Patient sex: F
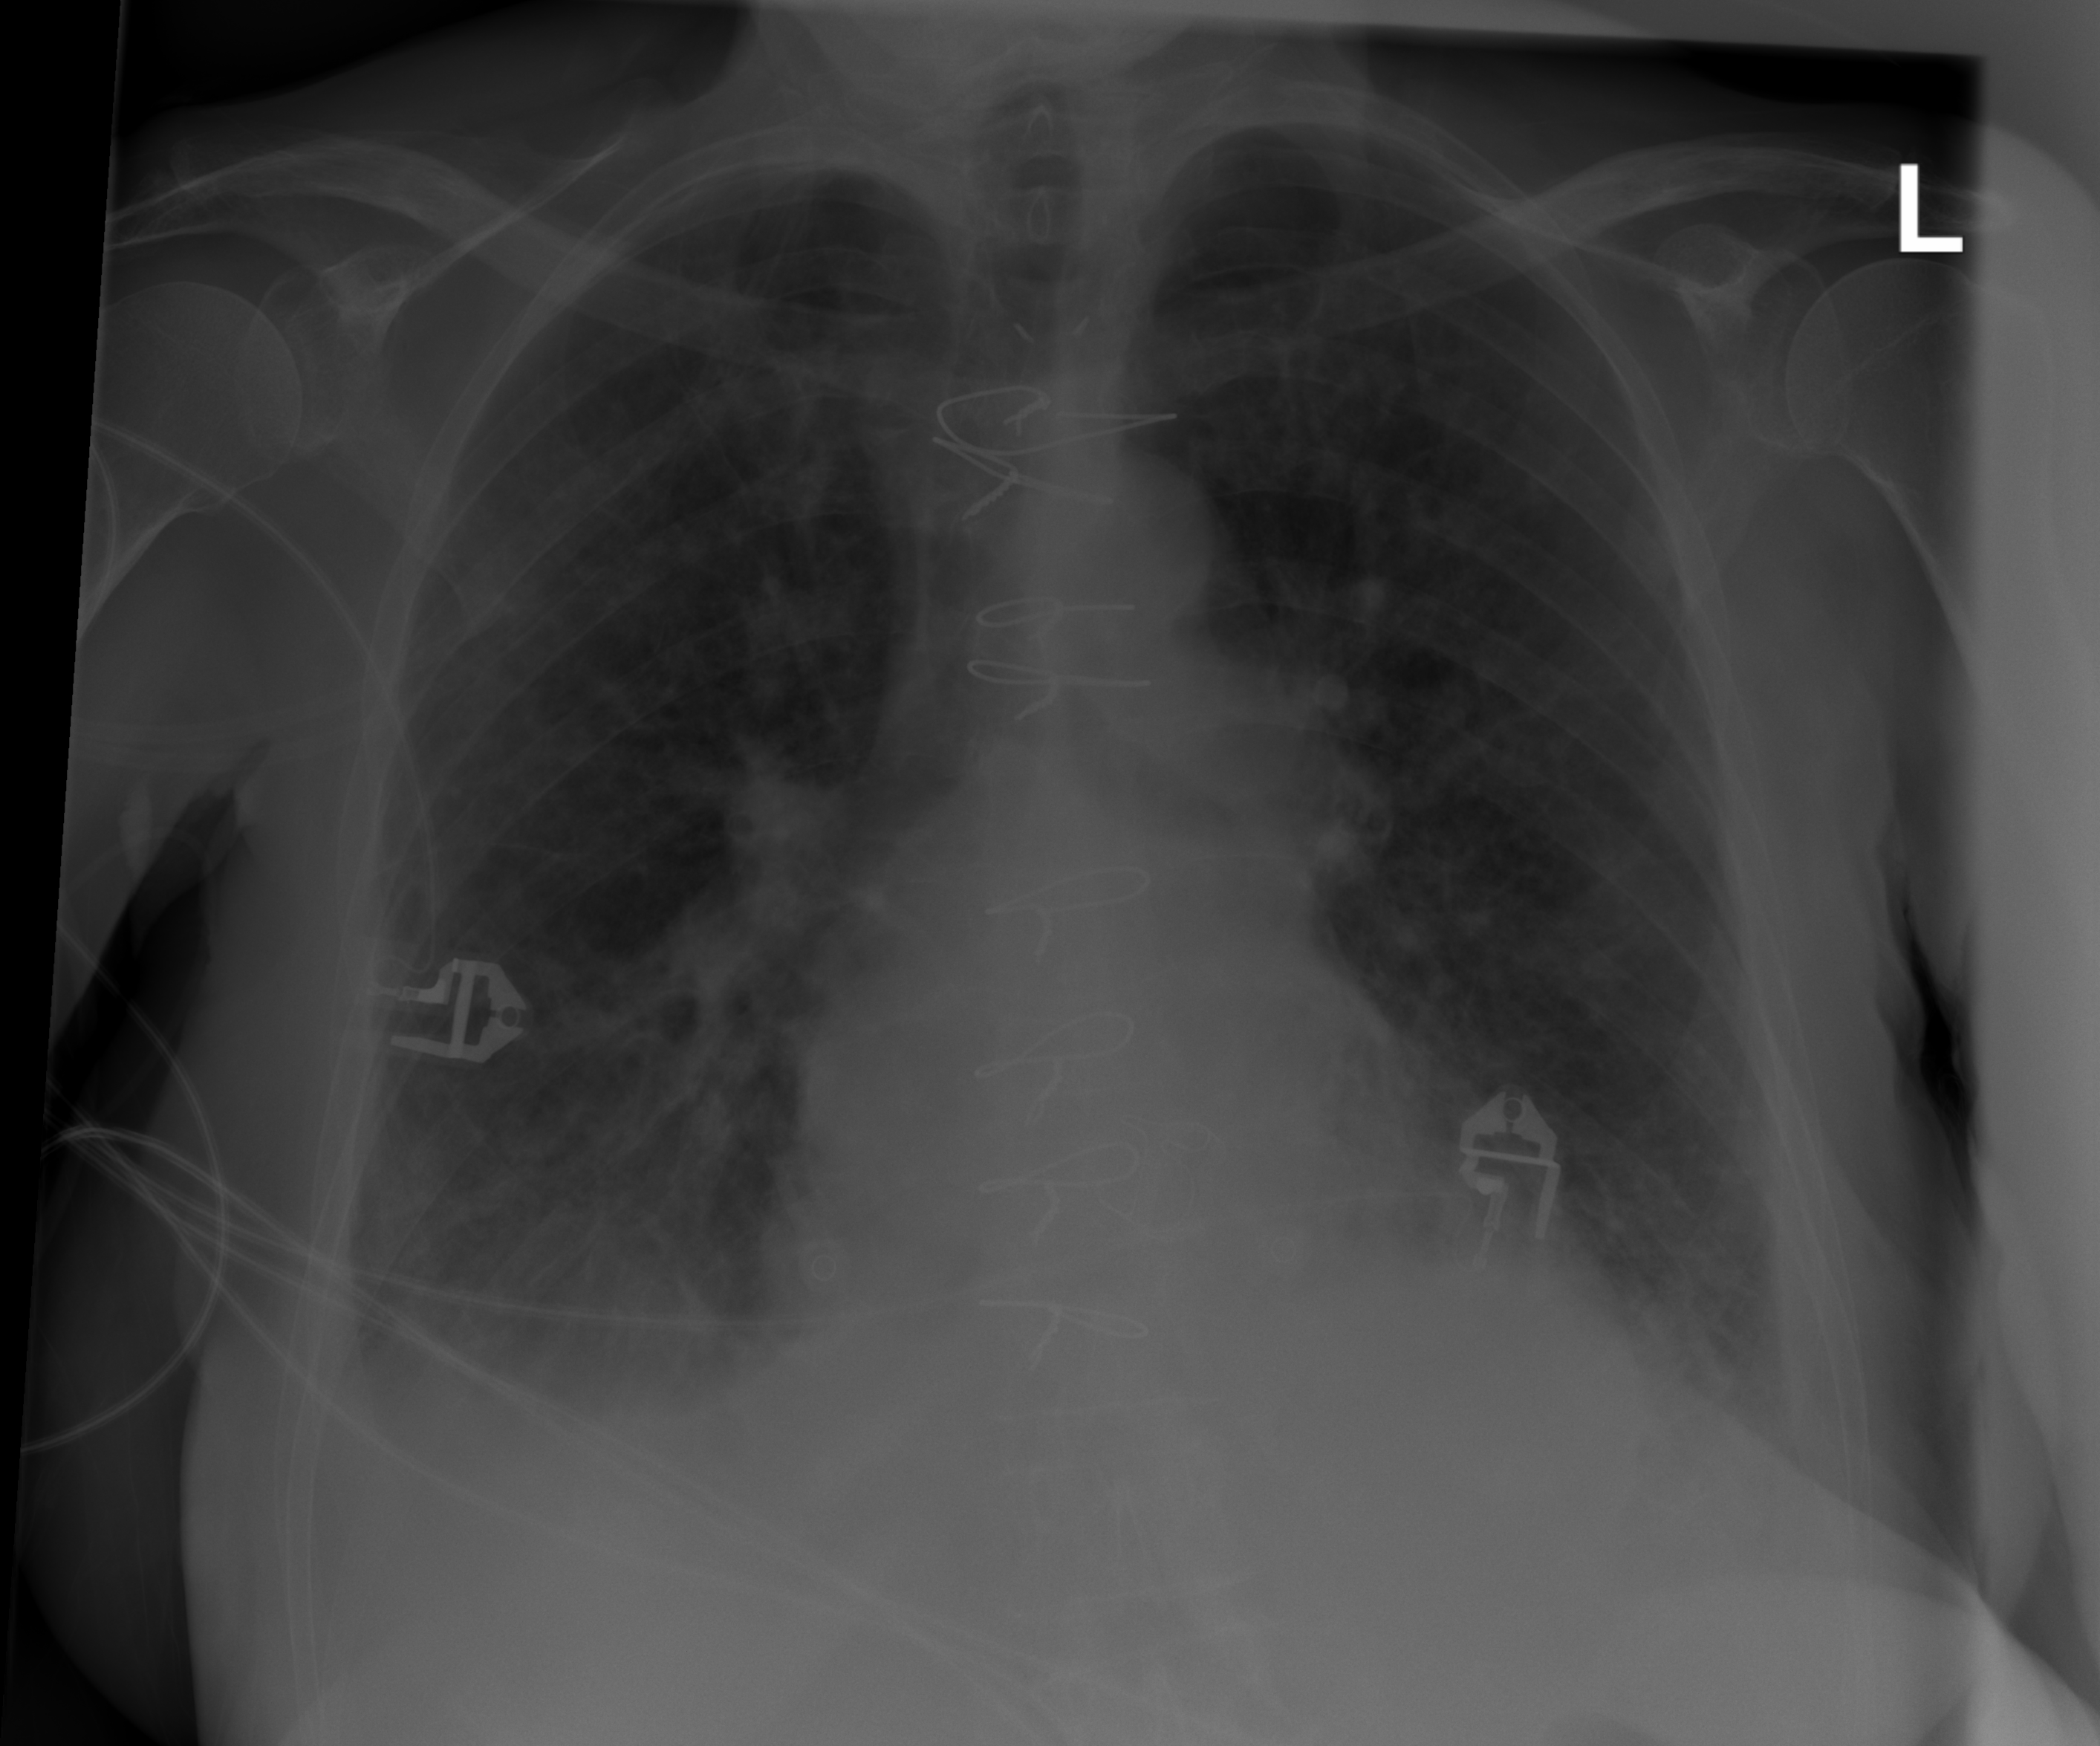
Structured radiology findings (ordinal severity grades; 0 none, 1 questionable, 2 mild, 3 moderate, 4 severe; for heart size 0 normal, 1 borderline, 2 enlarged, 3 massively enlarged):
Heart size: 1
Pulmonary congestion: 2
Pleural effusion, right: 3
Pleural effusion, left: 2
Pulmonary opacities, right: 0
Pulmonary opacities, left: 0
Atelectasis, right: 2
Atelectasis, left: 2